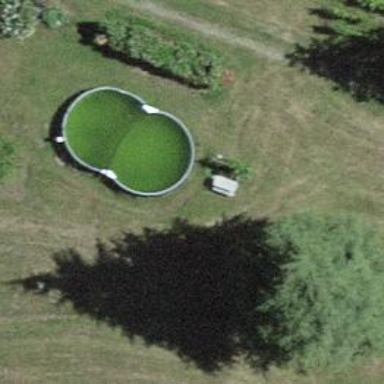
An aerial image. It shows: Picnic table located in leisure land area.